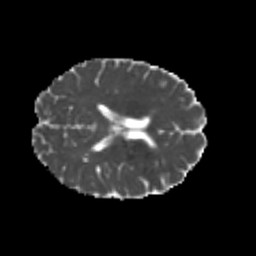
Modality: MD
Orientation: axial
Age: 25
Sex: male
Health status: healthy
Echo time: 0.074 s